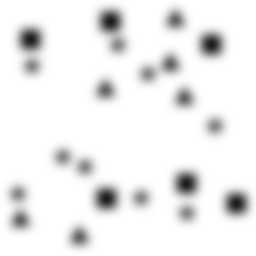
Squares: 6
Triangles: 6
Stars: 9
Total shapes: 21